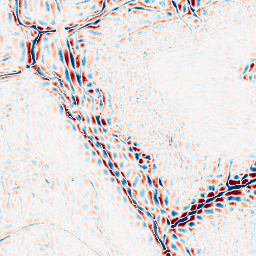
Category: wavelet
Decomposition family: wavelet_dwt
Decomposition parameters: wavelet: db8
level: 3
Upsampling method: quartic
Upsampling parameters: scale: 4
Upsampling scale: 4